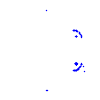
Particle: pion